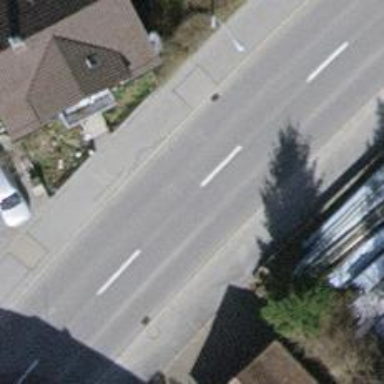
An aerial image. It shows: Secondary road with asphalt surface.